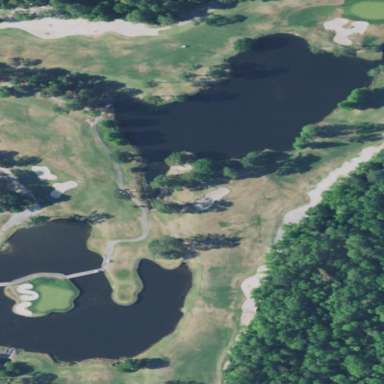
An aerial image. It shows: Grassy area designated as golf fairway.